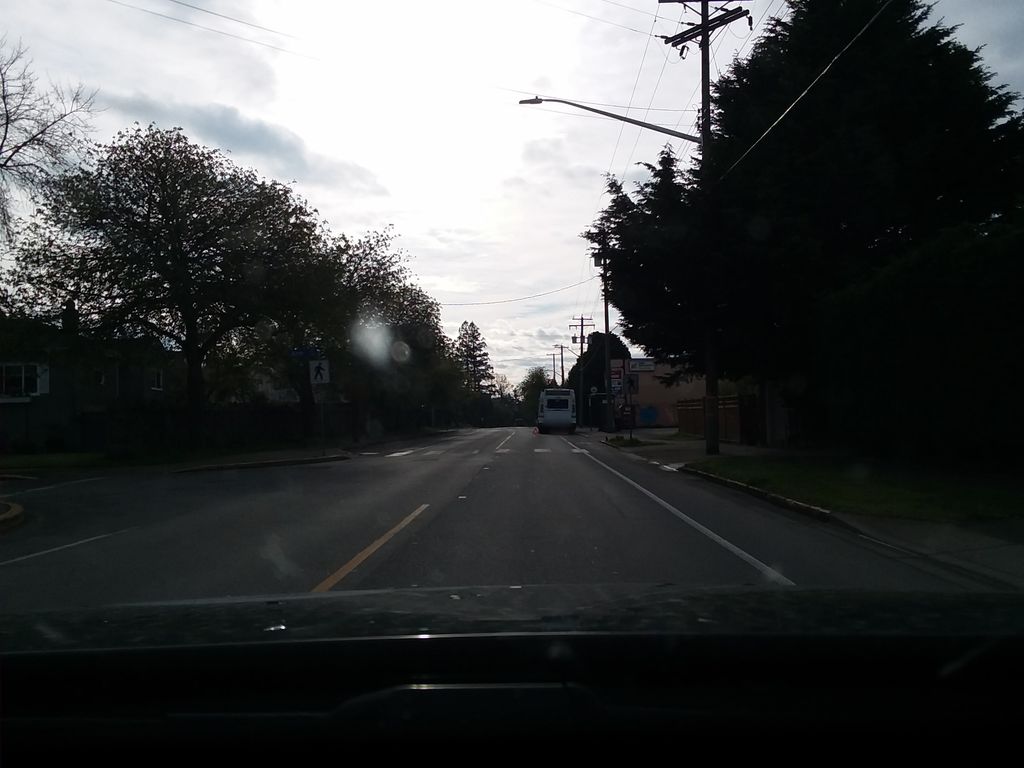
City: victoria